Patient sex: M
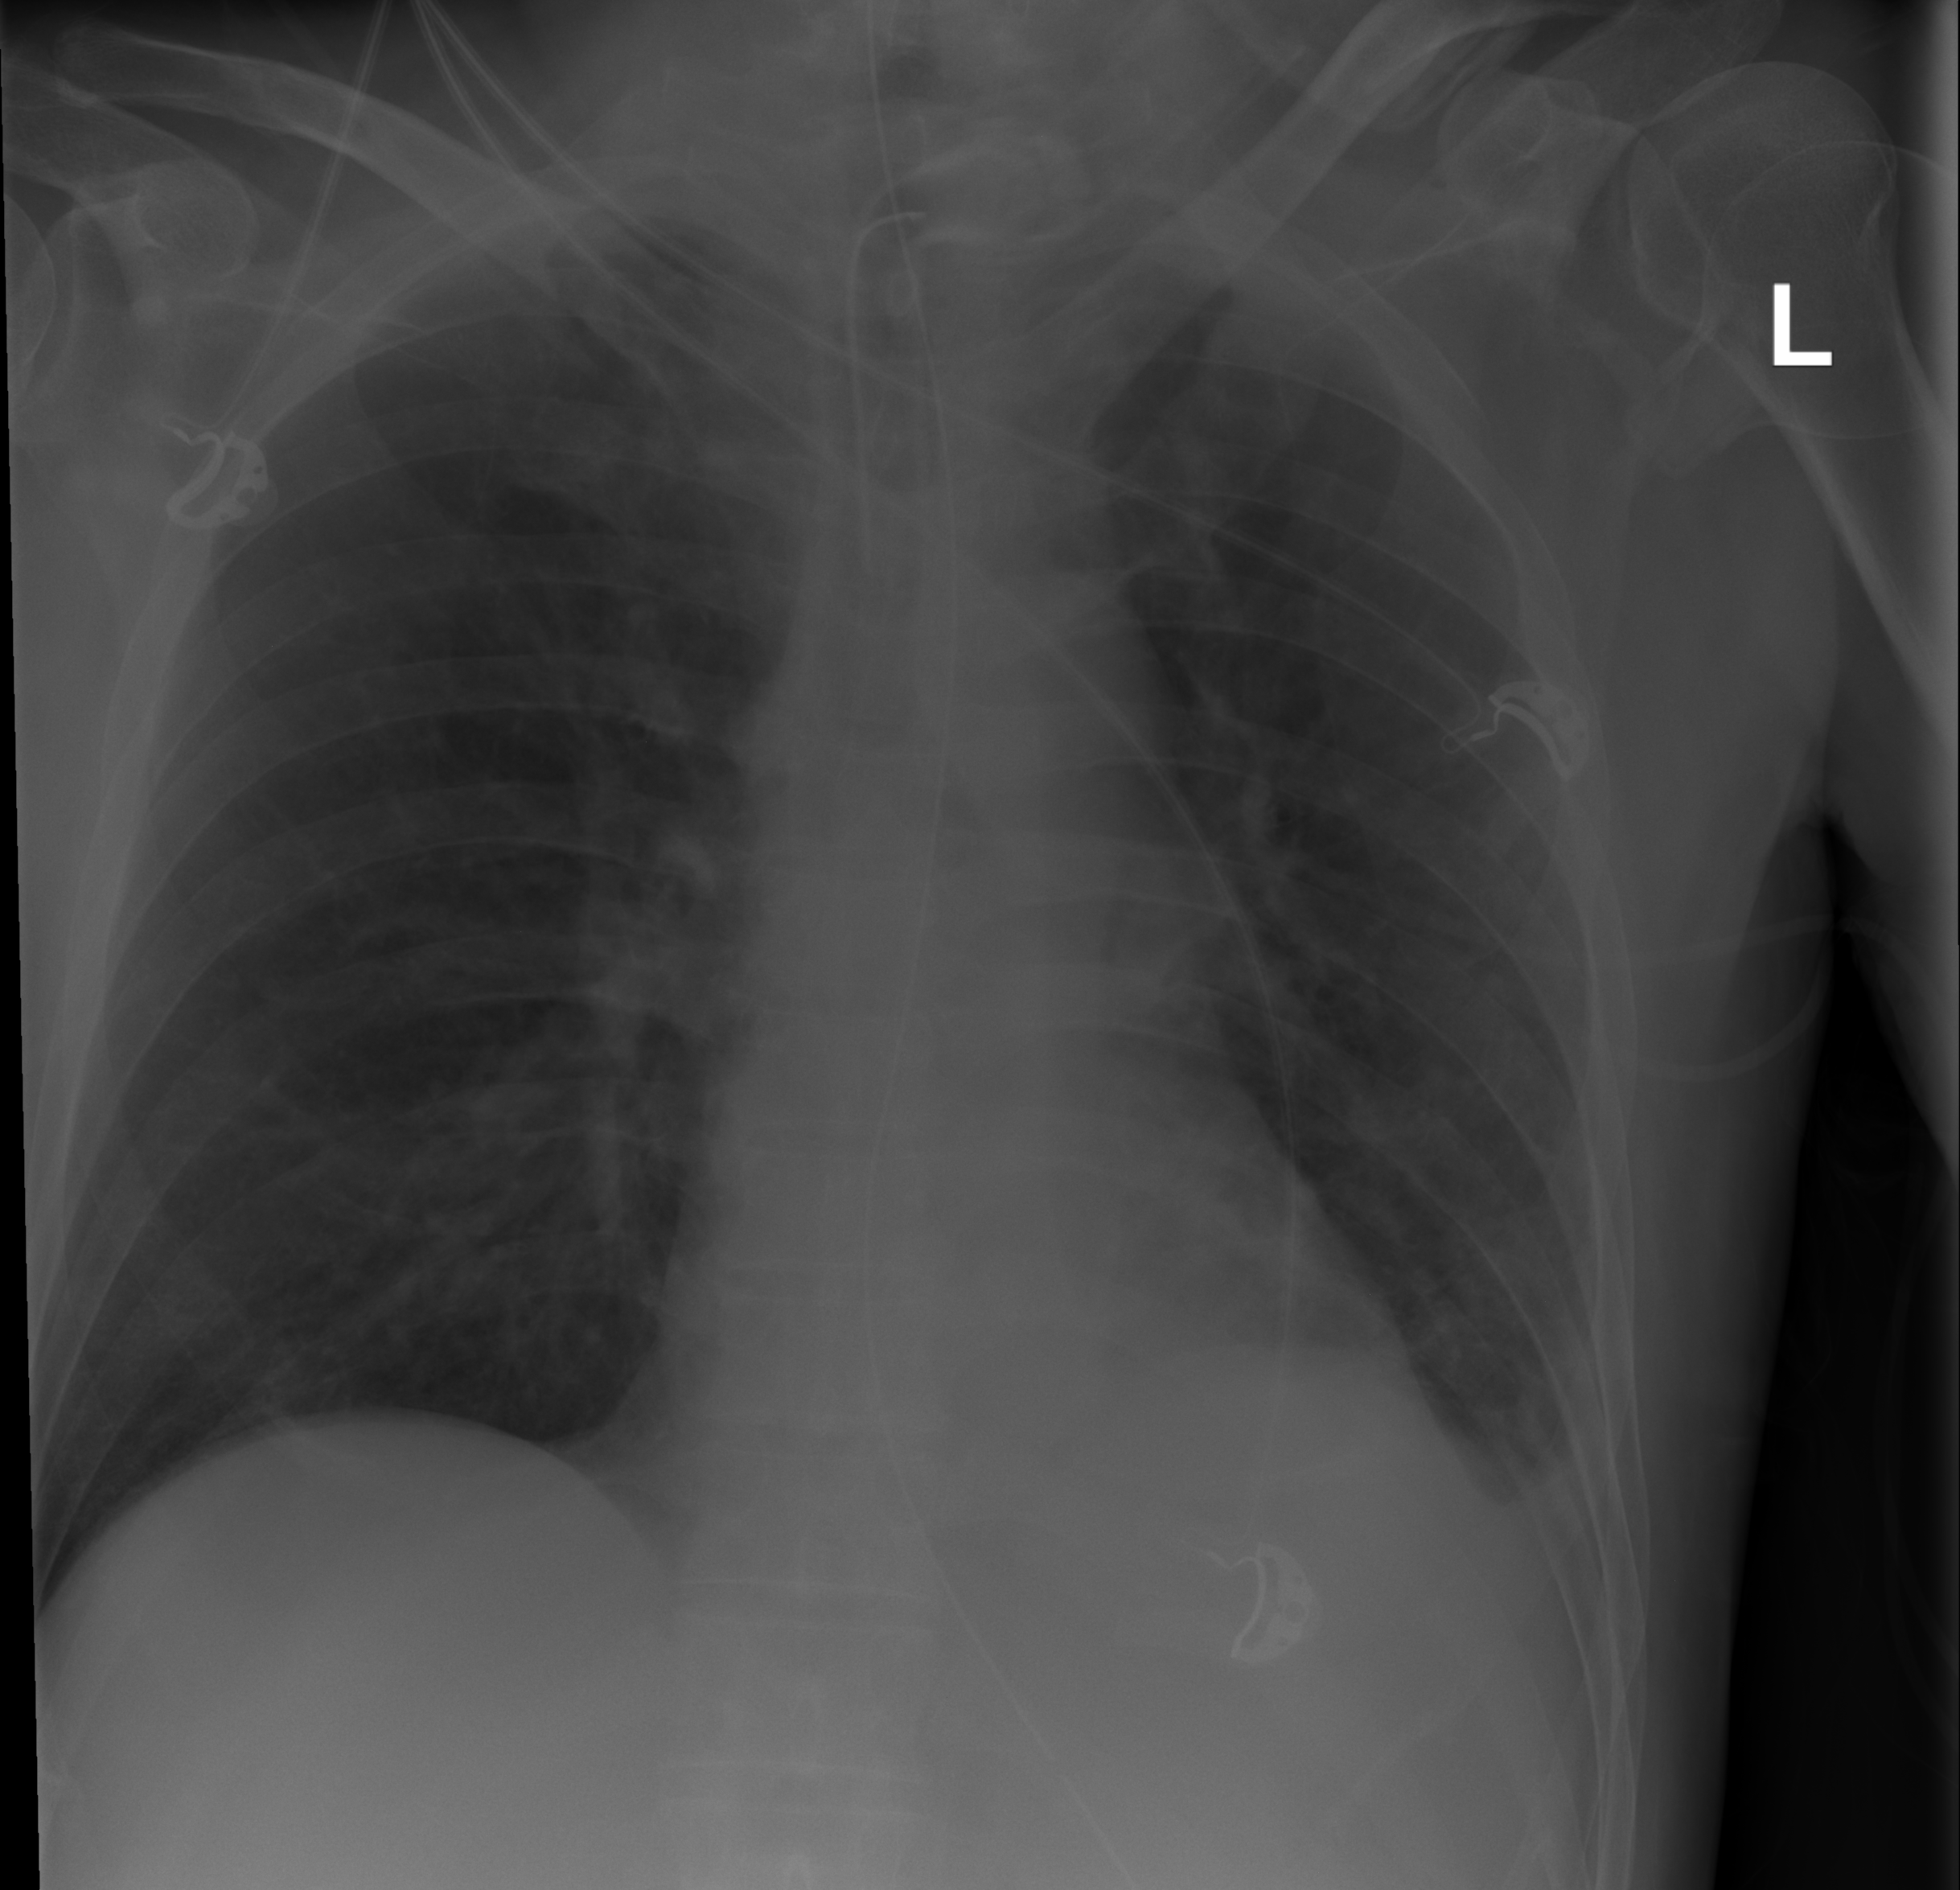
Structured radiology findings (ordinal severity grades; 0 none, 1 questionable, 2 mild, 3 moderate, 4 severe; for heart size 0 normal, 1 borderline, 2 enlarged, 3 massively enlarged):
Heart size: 0
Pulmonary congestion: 0
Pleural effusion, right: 0
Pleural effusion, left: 2
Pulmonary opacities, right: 0
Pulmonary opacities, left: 2
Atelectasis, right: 0
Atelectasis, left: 0